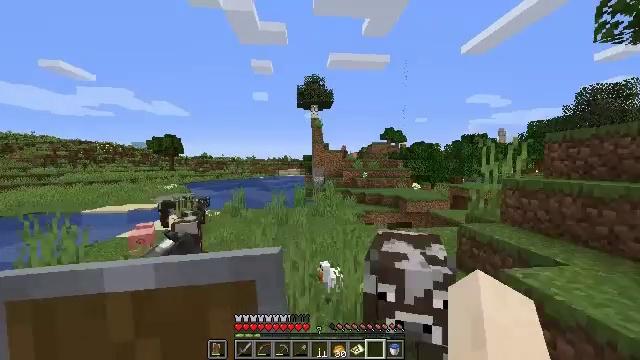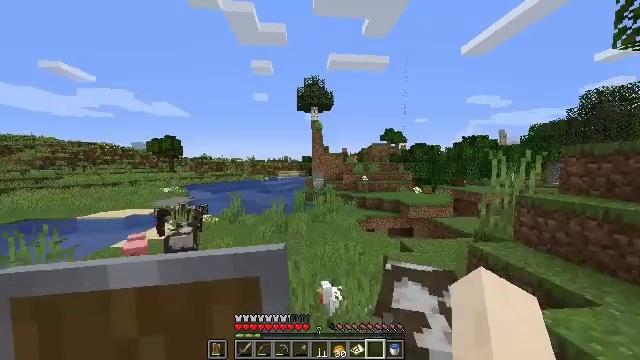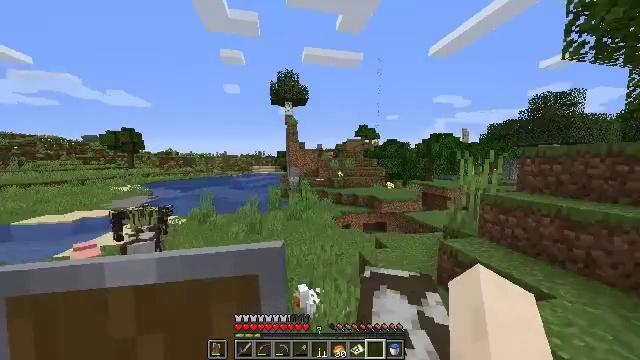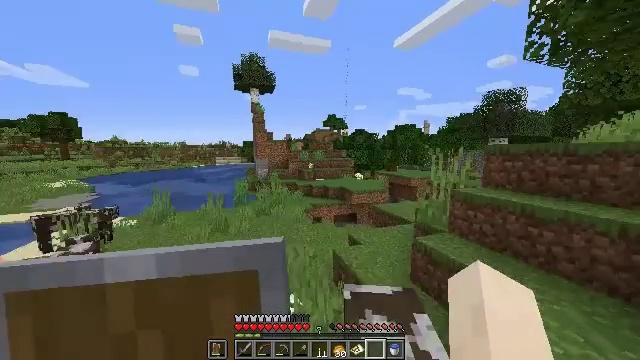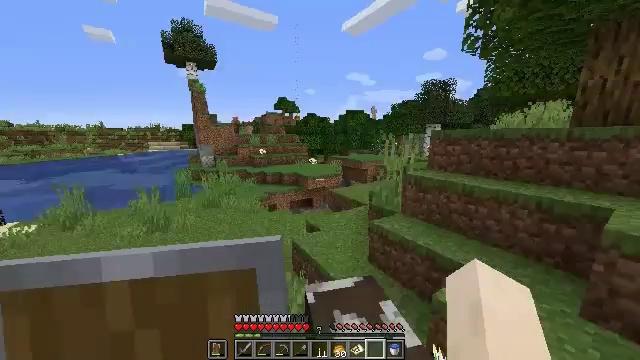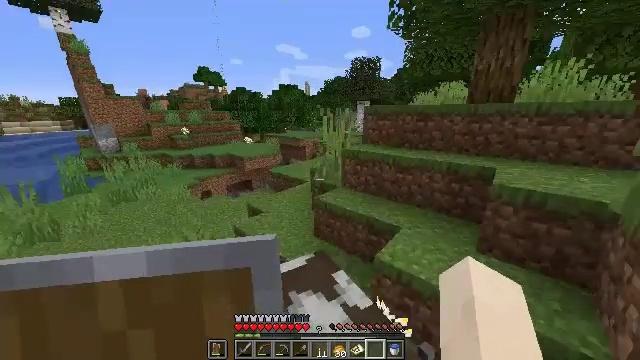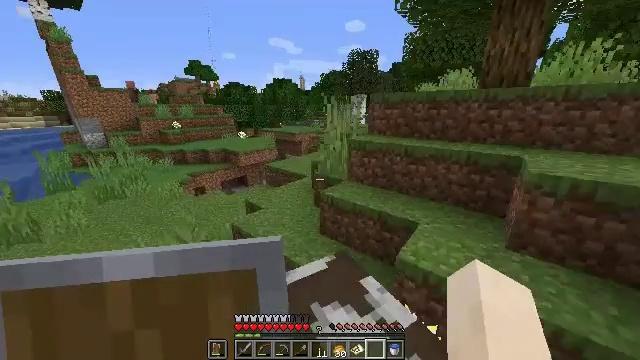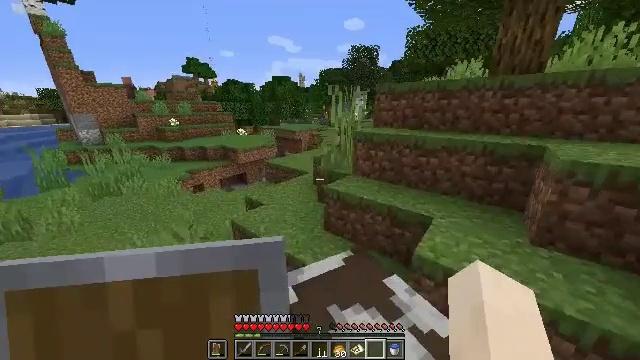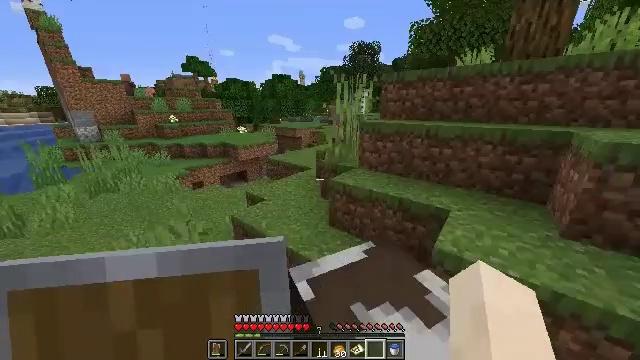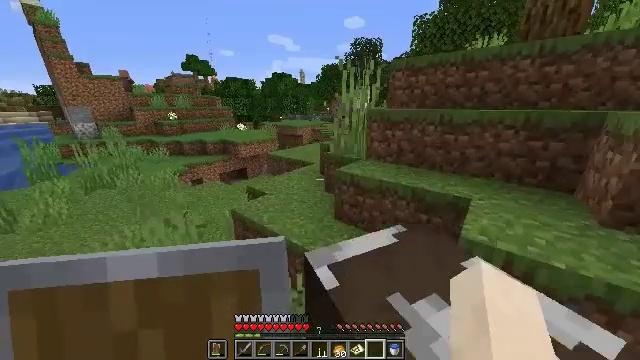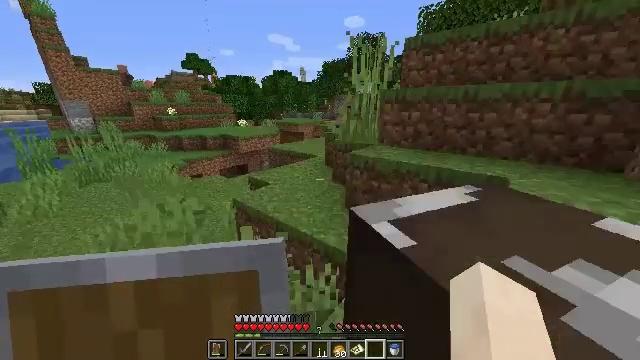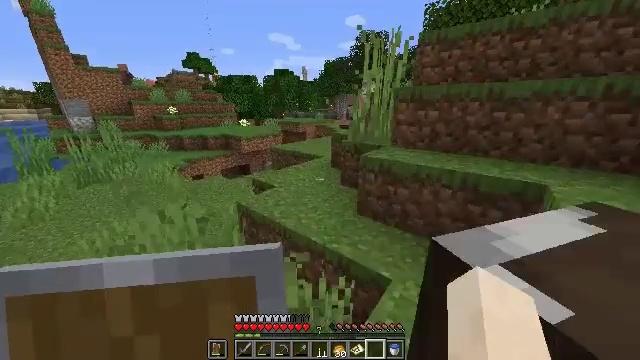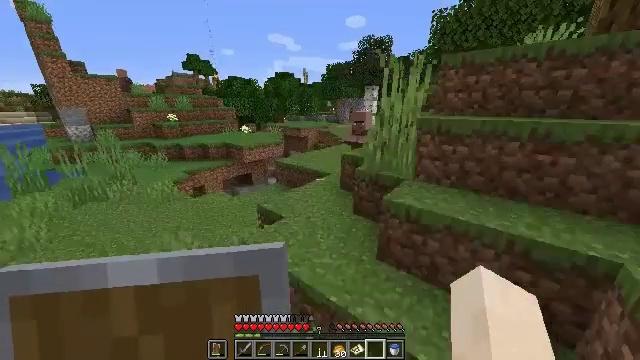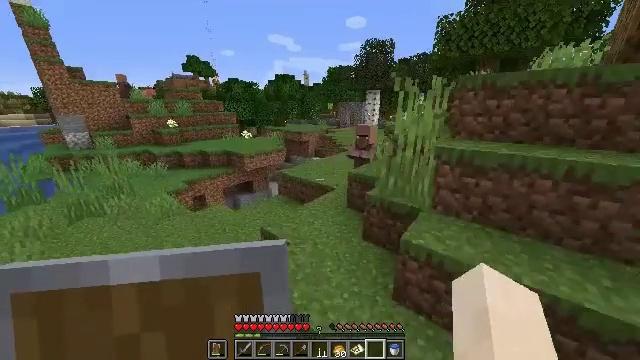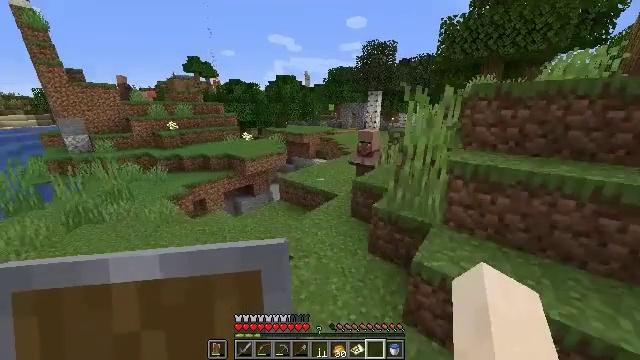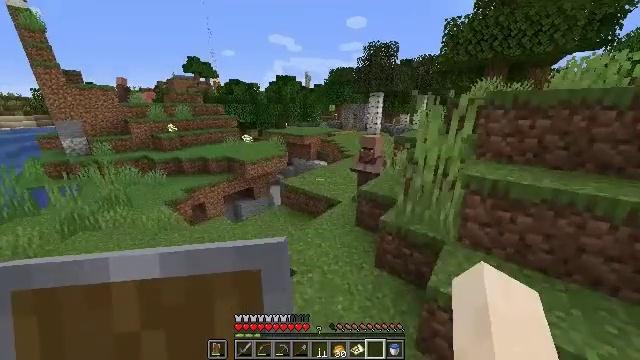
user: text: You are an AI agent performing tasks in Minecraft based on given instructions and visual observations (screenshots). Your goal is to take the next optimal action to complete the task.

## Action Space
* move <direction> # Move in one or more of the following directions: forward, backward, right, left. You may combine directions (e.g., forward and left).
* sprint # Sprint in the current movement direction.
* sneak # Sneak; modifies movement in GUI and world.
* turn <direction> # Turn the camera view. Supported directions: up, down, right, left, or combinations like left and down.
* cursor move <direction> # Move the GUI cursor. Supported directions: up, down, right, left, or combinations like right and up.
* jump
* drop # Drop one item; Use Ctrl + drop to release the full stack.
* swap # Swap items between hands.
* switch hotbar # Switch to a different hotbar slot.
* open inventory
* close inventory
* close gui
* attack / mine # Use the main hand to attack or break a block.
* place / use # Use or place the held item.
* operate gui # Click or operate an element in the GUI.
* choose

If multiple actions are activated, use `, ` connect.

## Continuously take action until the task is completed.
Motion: motion action
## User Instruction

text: Mine the blue orchid from the ground.
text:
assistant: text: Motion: move forward, jump
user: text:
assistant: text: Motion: move forward, turn right and down
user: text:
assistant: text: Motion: move forward, turn right and down
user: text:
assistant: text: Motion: move forward, turn right and down
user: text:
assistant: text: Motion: move forward, turn right and down
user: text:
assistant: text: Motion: move forward, turn right and down
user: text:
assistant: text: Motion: move forward
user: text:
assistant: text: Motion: move forward
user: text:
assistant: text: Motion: move forward
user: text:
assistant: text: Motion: move forward
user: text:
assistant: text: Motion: move forward, jump
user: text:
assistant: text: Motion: move forward, jump
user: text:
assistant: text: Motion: move forward, jump
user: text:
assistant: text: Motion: move forward
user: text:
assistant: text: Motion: move forward
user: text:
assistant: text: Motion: move forward, turn right and up
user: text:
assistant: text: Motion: move forward, turn right and down
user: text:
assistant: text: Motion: move forward, turn right and down
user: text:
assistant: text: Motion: move forward
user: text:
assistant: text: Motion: move forward, turn right
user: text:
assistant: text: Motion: move forward, turn right
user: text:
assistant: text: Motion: move forward, turn left and up
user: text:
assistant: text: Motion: move forward, turn left
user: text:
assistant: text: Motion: move forward, turn up
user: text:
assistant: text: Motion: move forward, turn right and up
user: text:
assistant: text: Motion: move forward, turn right
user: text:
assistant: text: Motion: move forward
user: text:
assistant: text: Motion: move forward, jump
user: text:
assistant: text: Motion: move forward, jump
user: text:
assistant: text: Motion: move forward, jump